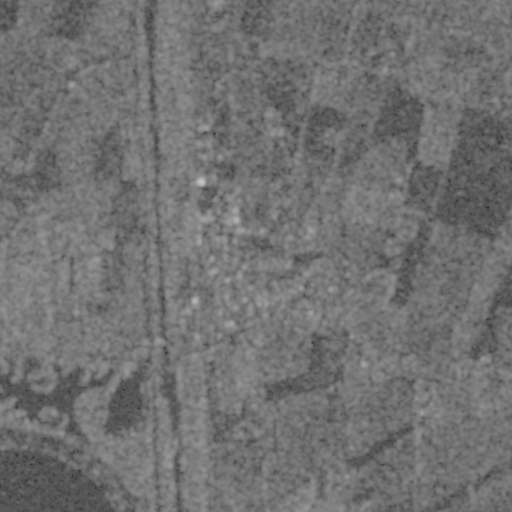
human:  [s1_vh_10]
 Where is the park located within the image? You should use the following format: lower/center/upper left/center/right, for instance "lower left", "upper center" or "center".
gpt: The park is located in the upper center of the image.
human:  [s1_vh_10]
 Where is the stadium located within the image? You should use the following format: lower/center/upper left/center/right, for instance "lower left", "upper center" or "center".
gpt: The stadium is located in the upper center of the image.
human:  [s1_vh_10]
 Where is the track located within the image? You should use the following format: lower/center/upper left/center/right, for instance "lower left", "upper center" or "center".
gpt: The track is located in the upper center of the image.
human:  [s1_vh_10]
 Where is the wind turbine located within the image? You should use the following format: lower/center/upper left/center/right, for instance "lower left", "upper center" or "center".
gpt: The wind turbine is located in the upper right of the image.
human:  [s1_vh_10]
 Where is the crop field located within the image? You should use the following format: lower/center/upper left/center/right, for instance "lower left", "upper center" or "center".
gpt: There is no crop field in the image.

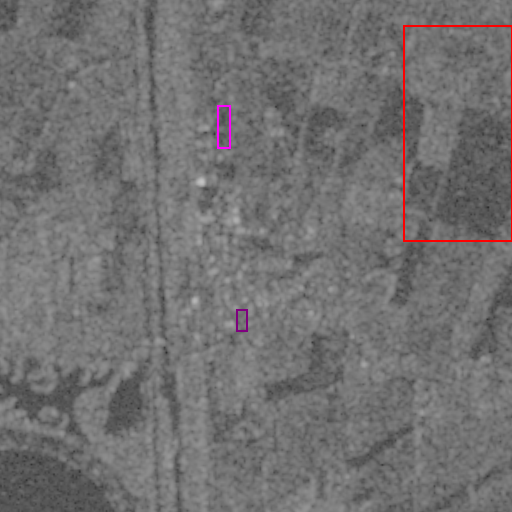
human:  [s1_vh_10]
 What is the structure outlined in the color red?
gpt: The structure outlined in red is a crop field.
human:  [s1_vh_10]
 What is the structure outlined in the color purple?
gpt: The structure outlined in purple is a park.
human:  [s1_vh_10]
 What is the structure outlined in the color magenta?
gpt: The structure outlined in magenta is a track.
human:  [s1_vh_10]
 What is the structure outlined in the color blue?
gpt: There is no blue outline.